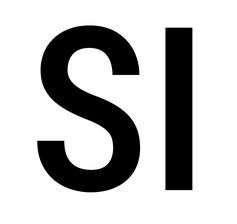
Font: Roboto_Condensed_Medium